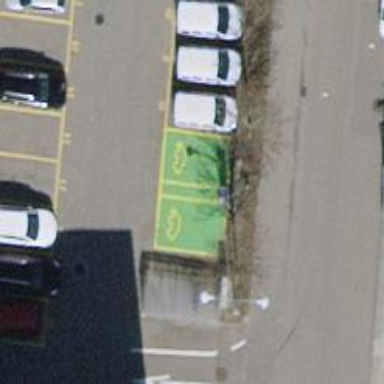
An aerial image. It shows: Charging station.